Question: I have:
'''
class CompanyUpdateView(LoginRequiredMixin, UpdateView):
model = UserCompany
template_name = 'panel/admin/company.html'
fields = [
"name",
"phone_number",
"address",
"city",
"region",
"legal_document",
]
success_url ="/panel"
'''
and HTML:
'''
<div class="col-6">
{{ form.name|as_crispy_field }}
</div>
'''
and return:

How i change the label
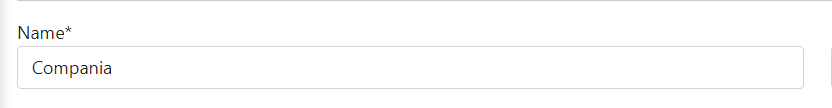
Answer: you can do this
'''
<div class="col-6">
<label for='id_name'>what name you want</label>
{{ form.name|as_crispy_field }}
</div>
'''
actually you can overwrite the default label with adding a new label tag up of your fields, but only when you put your fields apart, but when you put your form directly, like {{ form|crispy }}, you need to add the label in your forms.py like this:
'''
class YourForm(forms.ModelForm):
title = forms.CharField(label='what ever you want')
...
'''